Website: walmart
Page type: cart
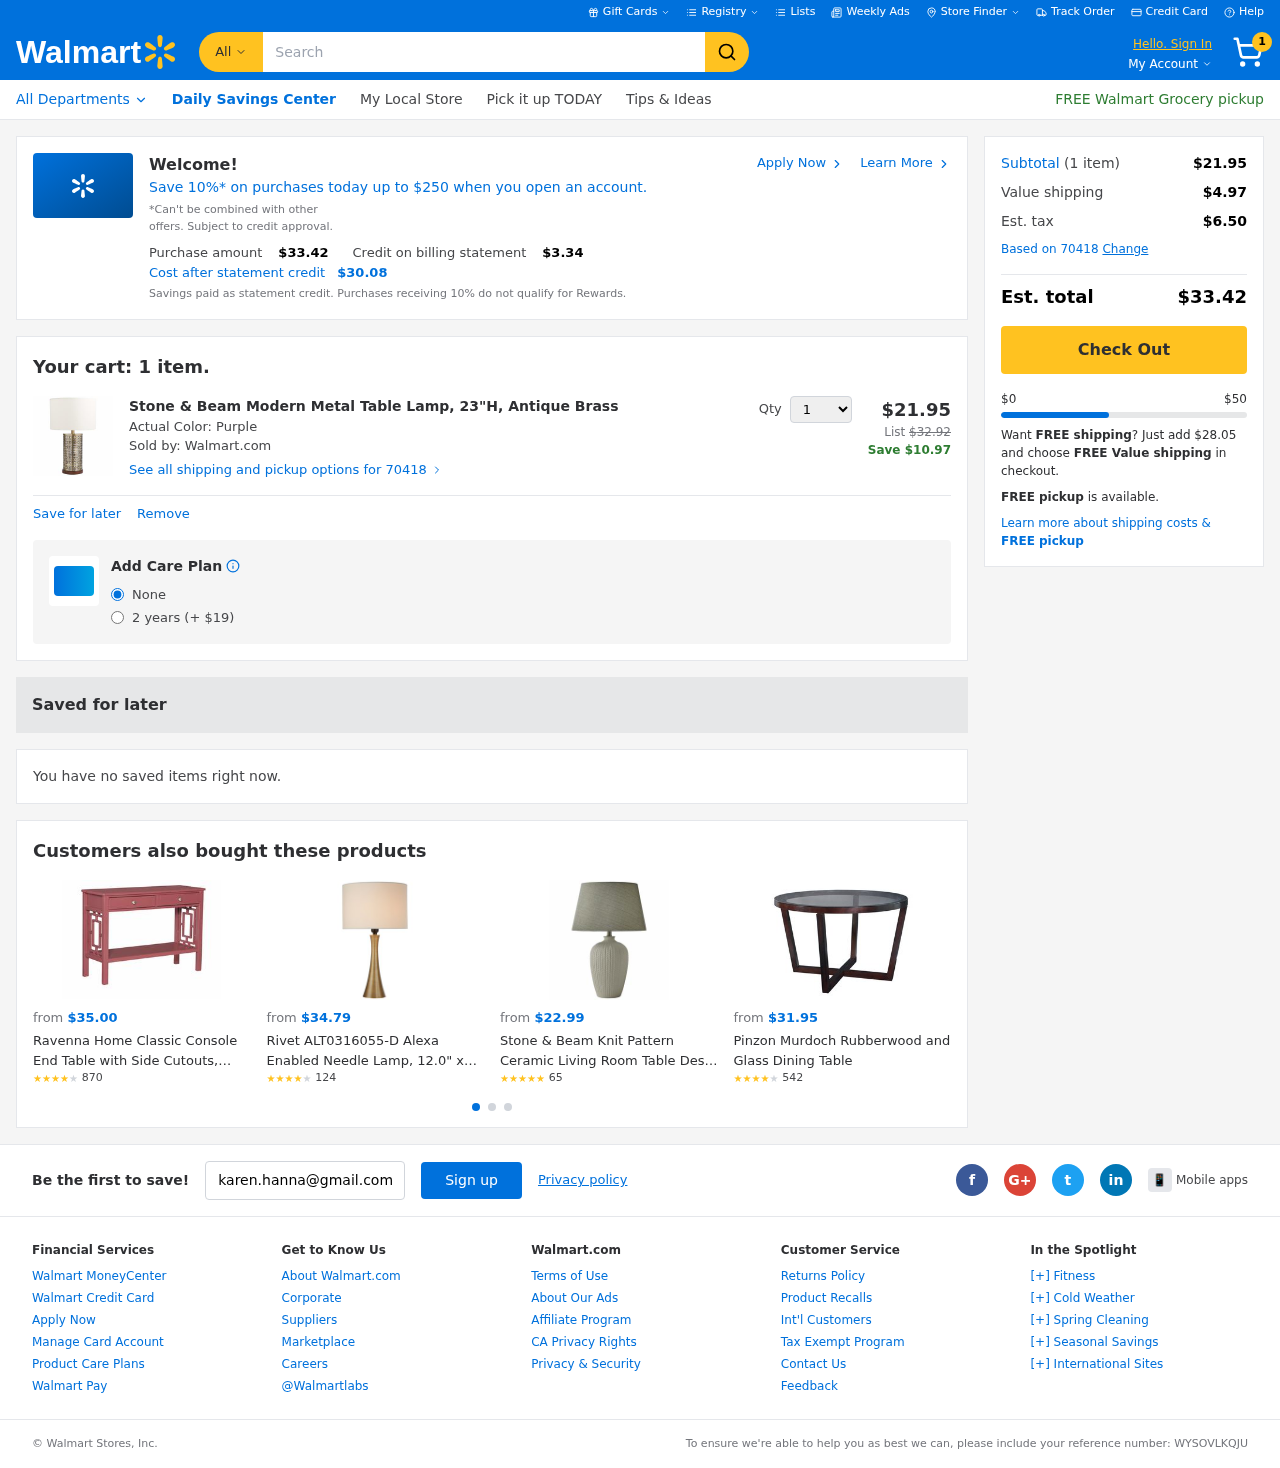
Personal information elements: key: PII_EMAIL
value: karen.hanna@gmail.com
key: PII_POSTCODE
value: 70418
Product elements: key: PRODUCT1_NAME
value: Stone & Beam Modern Metal Table Lamp, 23"H, Antique Brass
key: PRODUCT1_PRICE
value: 21.95
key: PRODUCT1_QUANTITY
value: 1
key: PRODUCT2_NAME
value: Ravenna Home Classic Console End Table with Side Cutouts, 42"W, Merlot Wood
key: PRODUCT2_NUM_RATINGS
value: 870
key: PRODUCT2_PRICE
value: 35
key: PRODUCT2_RATING
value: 4
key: PRODUCT3_NAME
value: Rivet ALT0316055-D Alexa Enabled Needle Lamp, 12.0" x 12.0" x 20.0", Table Antique Brass
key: PRODUCT3_NUM_RATINGS
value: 124
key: PRODUCT3_PRICE
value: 34.79
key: PRODUCT3_RATING
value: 3.9
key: PRODUCT4_NAME
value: Stone & Beam Knit Pattern Ceramic Living Room Table Desk Lamp With LED Light Bulb - 18 x 24 Inches,
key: PRODUCT4_NUM_RATINGS
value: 65
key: PRODUCT4_PRICE
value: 22.99
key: PRODUCT4_RATING
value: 4.5
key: PRODUCT5_NAME
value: Pinzon Murdoch Rubberwood and Glass Dining Table
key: PRODUCT5_NUM_RATINGS
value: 542
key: PRODUCT5_PRICE
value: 31.95
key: PRODUCT5_RATING
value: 3.6
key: PRODUCT1_ORIGINAL_PRICE
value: $32.92
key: PRODUCT1_SAVINGS
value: Save $10.97
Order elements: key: ORDER_NUM_ITEMS
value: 1
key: ORDER_TOTAL
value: $33.42
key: PROMO_TOTAL_AFTER_CREDIT
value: $30.08
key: ORDER_SUBTOTAL
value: $21.95
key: ORDER_SHIPPING_COST
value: $4.97
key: ORDER_TAX
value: $6.50
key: FREE_SHIPPING_REMAINING
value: $28.05
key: ORDER_REFERENCE_NUMBER
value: WYSOVLKQJU
Search elements: key: HEADER_SEARCH
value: Search
Other elements: key: PROMO_CREDIT
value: $3.34